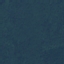
Label: Forest